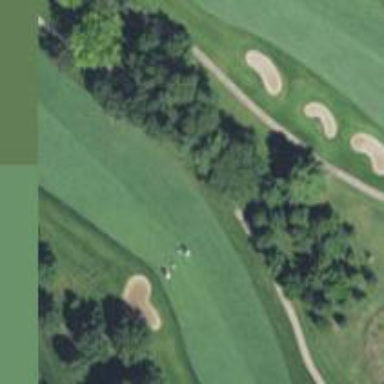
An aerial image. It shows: View of golf hole.